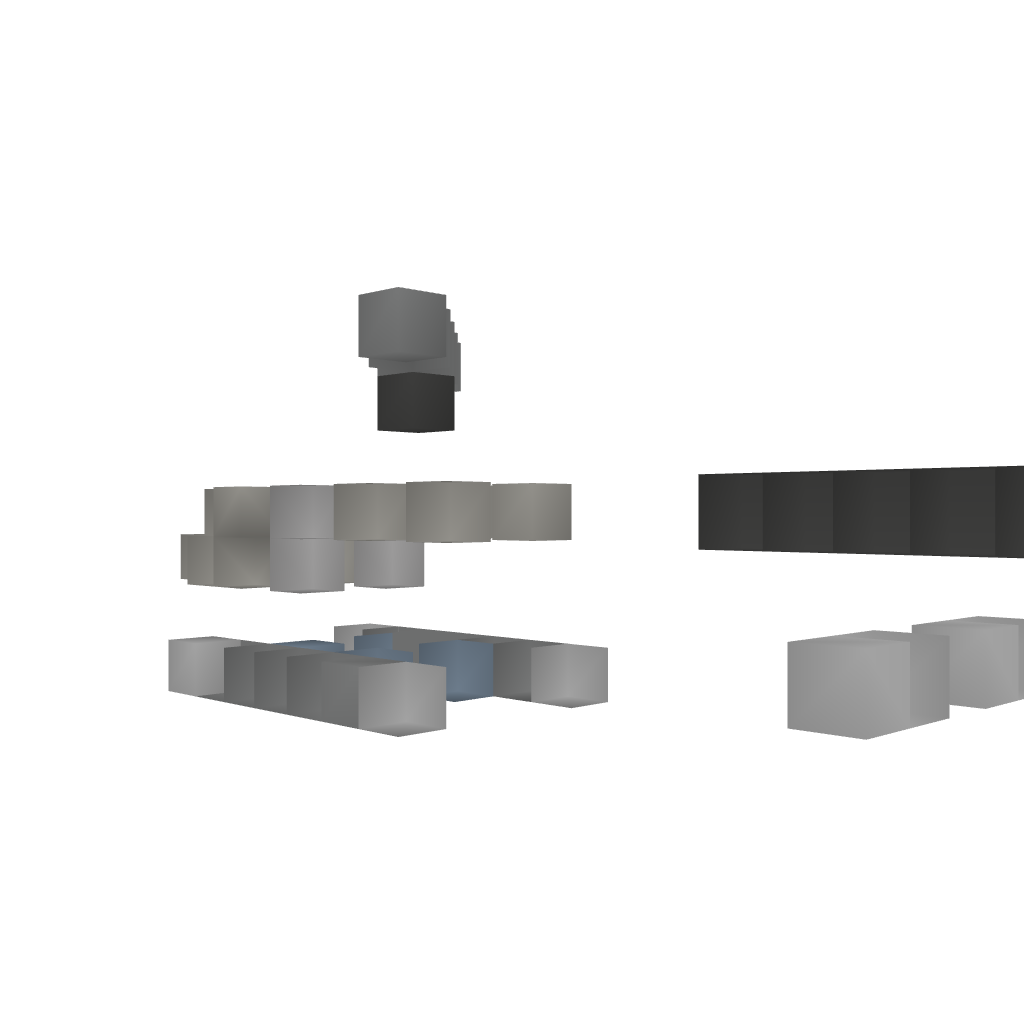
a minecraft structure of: Bell 206B Jetranger Helicopter